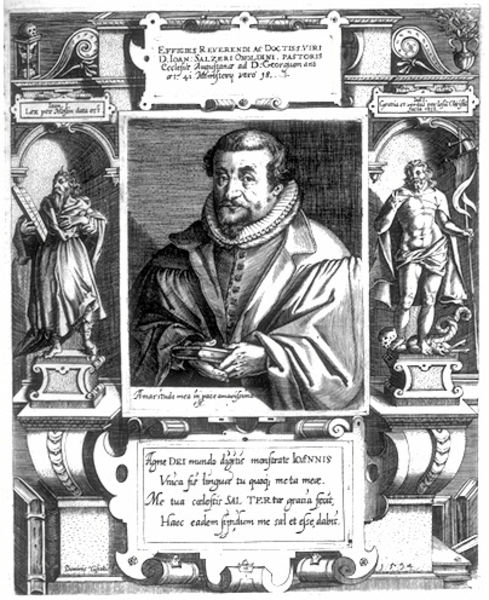
Titel: Bildnis des David Schön
Künstler: Dominicus Custos
Institution: (Seriendruck)
Schlagwörter: feder, gott, hand, kopf, mann, nackt, schatten, weiß, frisur, grau, haar, licht, marmor, mund, männer, nase, schwarz, stirn, säulen, blick, ornament, bart, architektur, augen, barock, bibel, falten, gesicht, kragen, rahmen, schädel, sockel, stein, vollbart, bildnis, hals, herr, hände, portrait, porträt, brüstung, kirche, figur, geistlicher, gewand, haare, mantel, drei, blatt, kinn, renaissance, statue, vase, schrift, bücher, grafik, graphik, rand, figuren, tafel, ernst, inschrift, büste, floral, faltenwurf, knöpfe, oberkörper, weste, antike, moses, unterschrift, buch, kreuz, druck, radierung, stich, seite, illustration, schwarzweiß, text, schlange, krause, totenkopf, skulpturen, statuen, voluten, christus, wams, gebote, heiliger, heilige, stundenglas, wichtig, schnecken, gedenken, kupferstich, allegorien, petrus, sieger, drache, michael, nischen, inschriften, barok, latein, vasari, lateinisch, ädikulen, schrifttafel, epitaph, stifter, tafeln, mose, sebastian, gesitlicher, kupferstick, st. michael, 16. jahrhundert, 1400, zeituhr, sanduh, 1594, wichti